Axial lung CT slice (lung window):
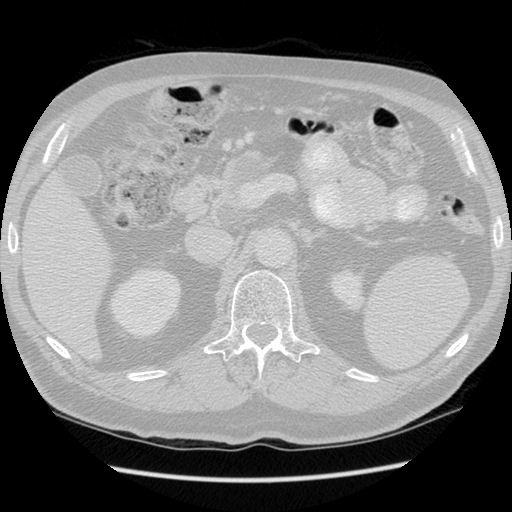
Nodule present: no